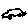
Label: car